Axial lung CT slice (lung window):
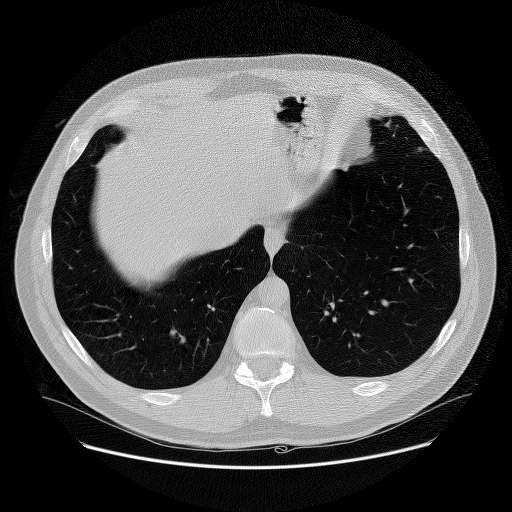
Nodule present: no